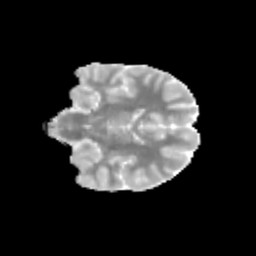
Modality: MD
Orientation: coronal
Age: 13
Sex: male
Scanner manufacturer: siemens
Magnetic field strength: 3 T
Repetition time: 3.8 s
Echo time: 0.07 s